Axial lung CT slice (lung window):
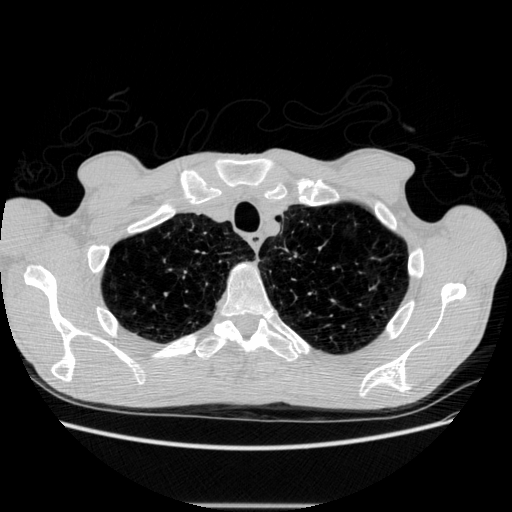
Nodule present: no